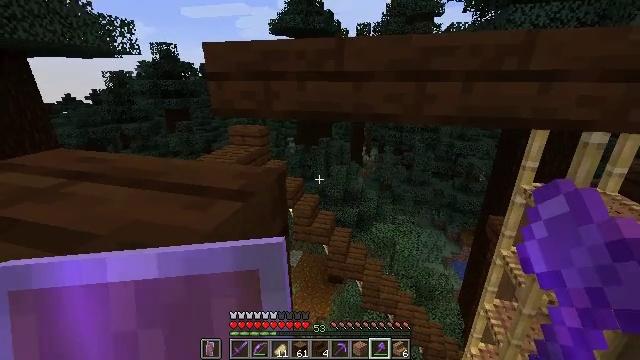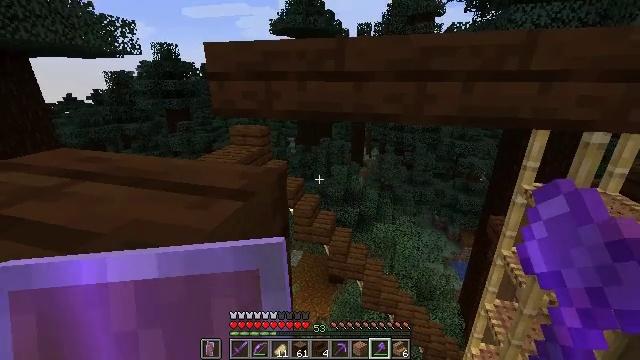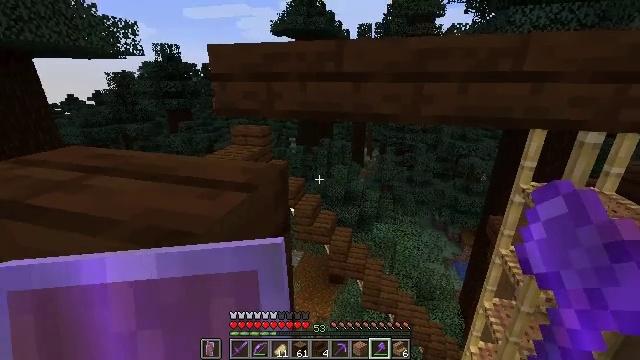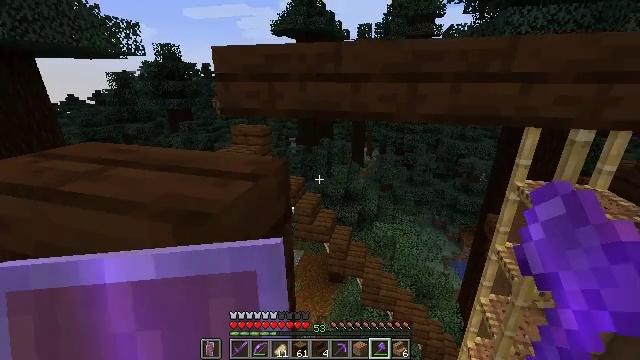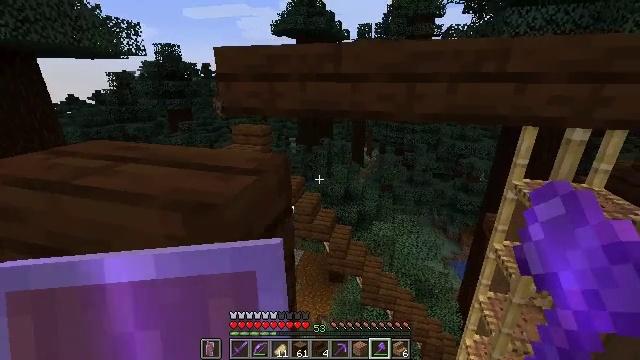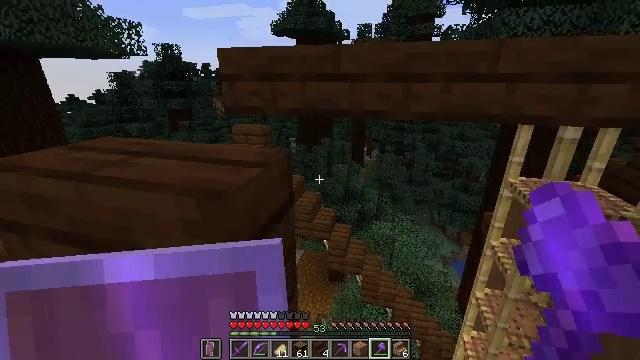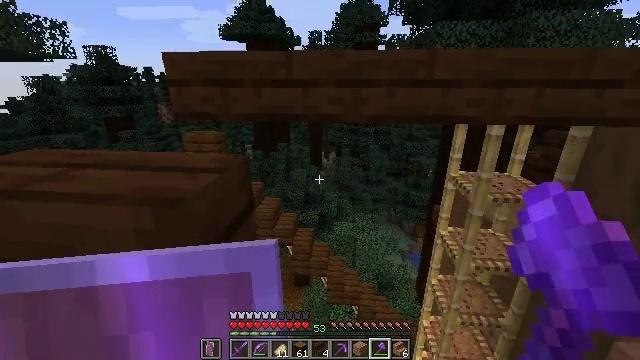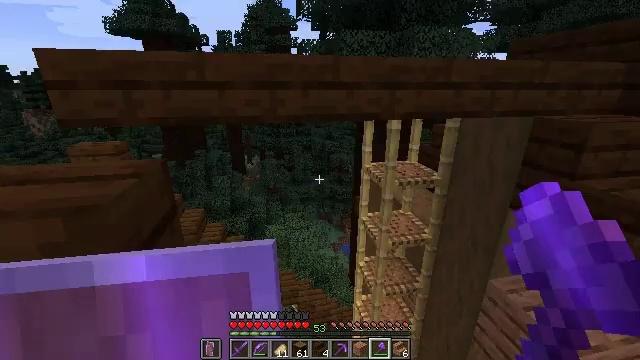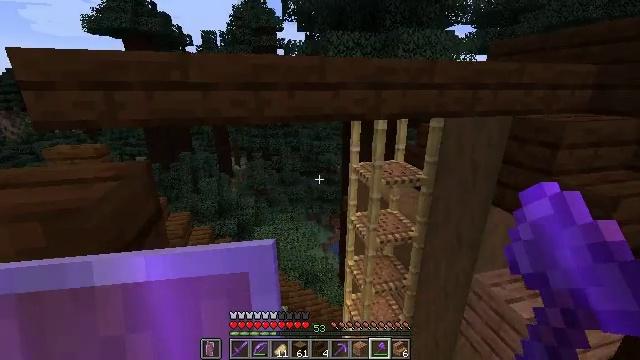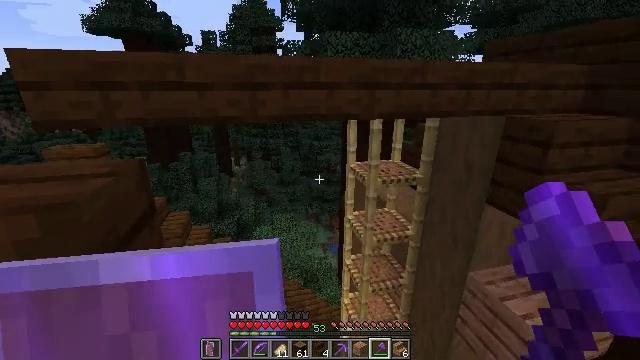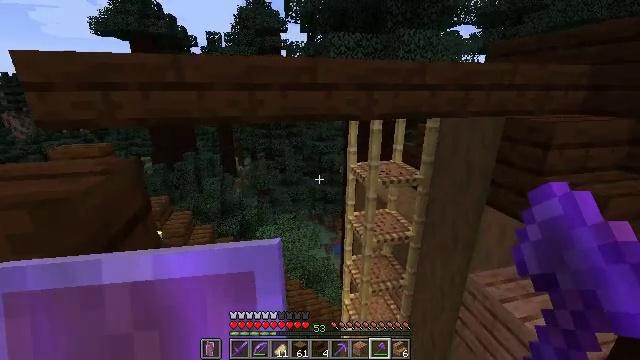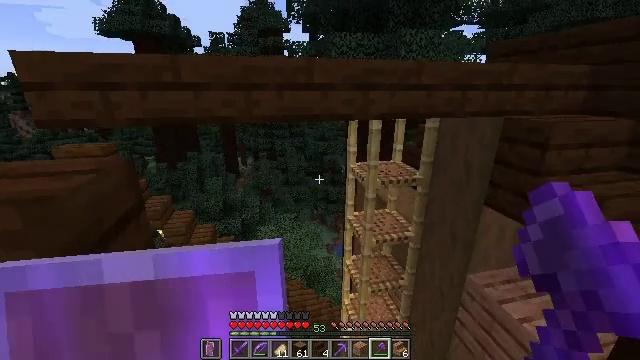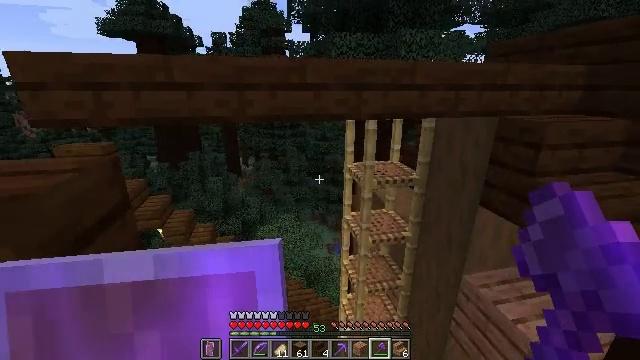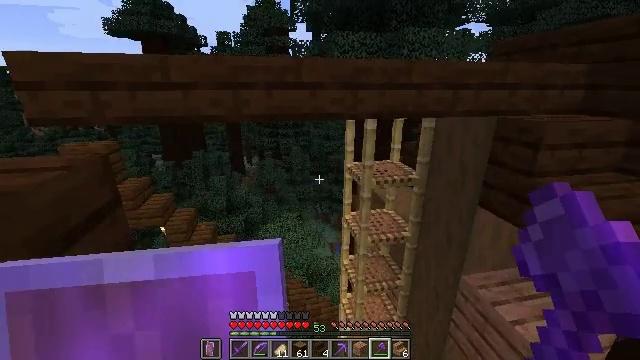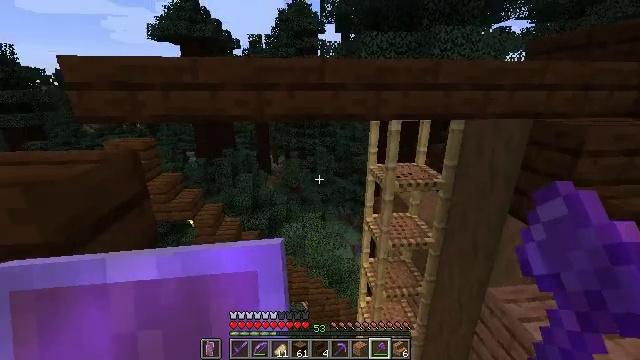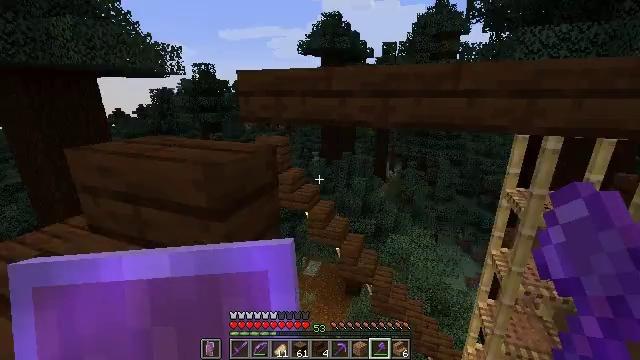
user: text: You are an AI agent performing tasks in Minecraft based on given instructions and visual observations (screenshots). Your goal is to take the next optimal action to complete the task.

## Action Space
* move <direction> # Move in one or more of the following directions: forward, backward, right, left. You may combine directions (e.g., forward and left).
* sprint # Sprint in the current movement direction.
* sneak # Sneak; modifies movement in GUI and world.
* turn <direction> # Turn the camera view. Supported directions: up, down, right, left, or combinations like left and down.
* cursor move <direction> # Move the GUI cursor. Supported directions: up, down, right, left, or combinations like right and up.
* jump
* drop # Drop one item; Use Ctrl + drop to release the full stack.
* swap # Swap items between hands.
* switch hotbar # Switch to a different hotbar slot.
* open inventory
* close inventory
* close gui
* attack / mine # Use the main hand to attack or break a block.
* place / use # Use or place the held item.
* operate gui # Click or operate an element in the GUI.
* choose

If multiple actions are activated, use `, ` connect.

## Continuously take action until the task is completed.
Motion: motion action
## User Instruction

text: Harvest the dark oak stairs for reuse.
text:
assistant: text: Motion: move back, sneak
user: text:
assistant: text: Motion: move back, sneak
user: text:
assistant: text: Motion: move back, sneak
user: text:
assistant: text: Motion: move back, sneak
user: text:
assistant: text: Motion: move back, sneak
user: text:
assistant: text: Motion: move back, sneak, turn right and up
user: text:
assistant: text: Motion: move back, sneak, turn right
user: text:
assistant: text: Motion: move right, sneak, turn right
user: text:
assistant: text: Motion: move right, sneak
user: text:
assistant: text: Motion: move right, sneak
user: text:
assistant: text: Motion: move right, sneak
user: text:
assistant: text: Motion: move right, sneak
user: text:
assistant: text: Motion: move right, sneak
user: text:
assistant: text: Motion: sneak, turn left
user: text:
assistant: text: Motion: sneak, turn left and up
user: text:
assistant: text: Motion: sneak, turn left
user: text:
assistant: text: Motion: move forward, sneak, turn left and down
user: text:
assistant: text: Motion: move forward, sneak
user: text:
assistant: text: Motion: move forward, sneak
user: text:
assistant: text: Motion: move forward and move right, sneak, turn left and down
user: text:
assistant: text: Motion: move forward and move right, sneak, turn left and down
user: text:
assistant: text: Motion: move forward and move right, sneak, turn left and down
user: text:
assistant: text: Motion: move forward and move right, sneak, turn left and down
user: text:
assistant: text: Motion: move forward and move right, sneak, turn left and down
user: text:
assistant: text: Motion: move forward, sneak, turn left and down
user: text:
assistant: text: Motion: move forward, sneak, turn left and down
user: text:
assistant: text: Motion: move forward, sneak
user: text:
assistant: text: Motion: move forward, sneak
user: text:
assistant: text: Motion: move forward, sneak, attack / mine
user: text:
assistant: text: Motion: move forward, sneak, attack / mine